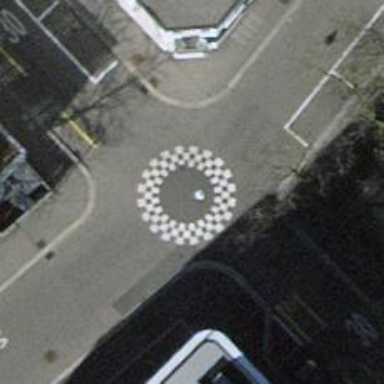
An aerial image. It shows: Rosette traffic calming feature.